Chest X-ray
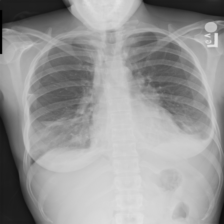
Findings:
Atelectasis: positive
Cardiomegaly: negative
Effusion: positive
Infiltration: negative
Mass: negative
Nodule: negative
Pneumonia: negative
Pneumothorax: negative
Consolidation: negative
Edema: negative
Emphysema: negative
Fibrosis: negative
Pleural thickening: negative
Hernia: negative